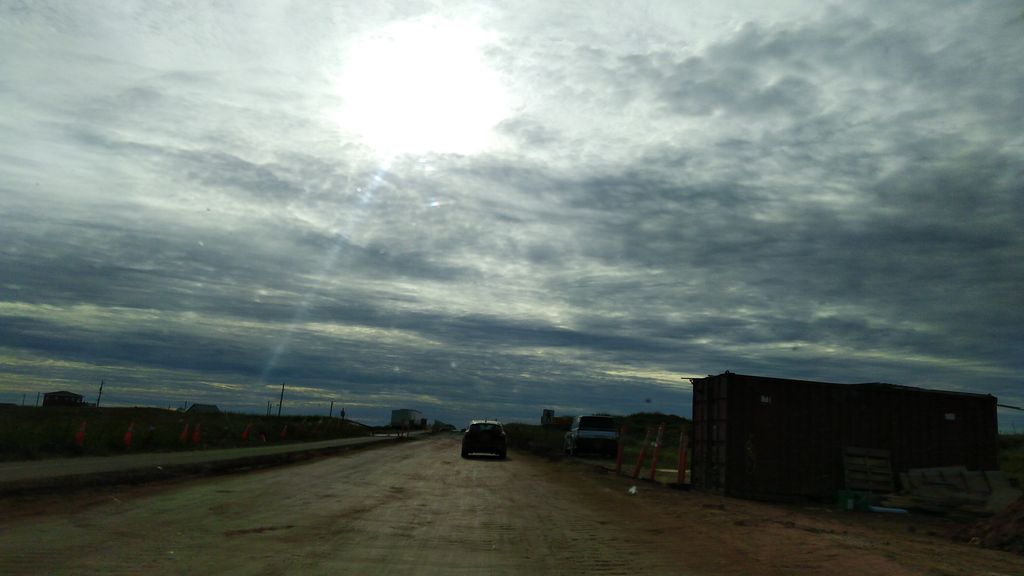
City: charlottetown